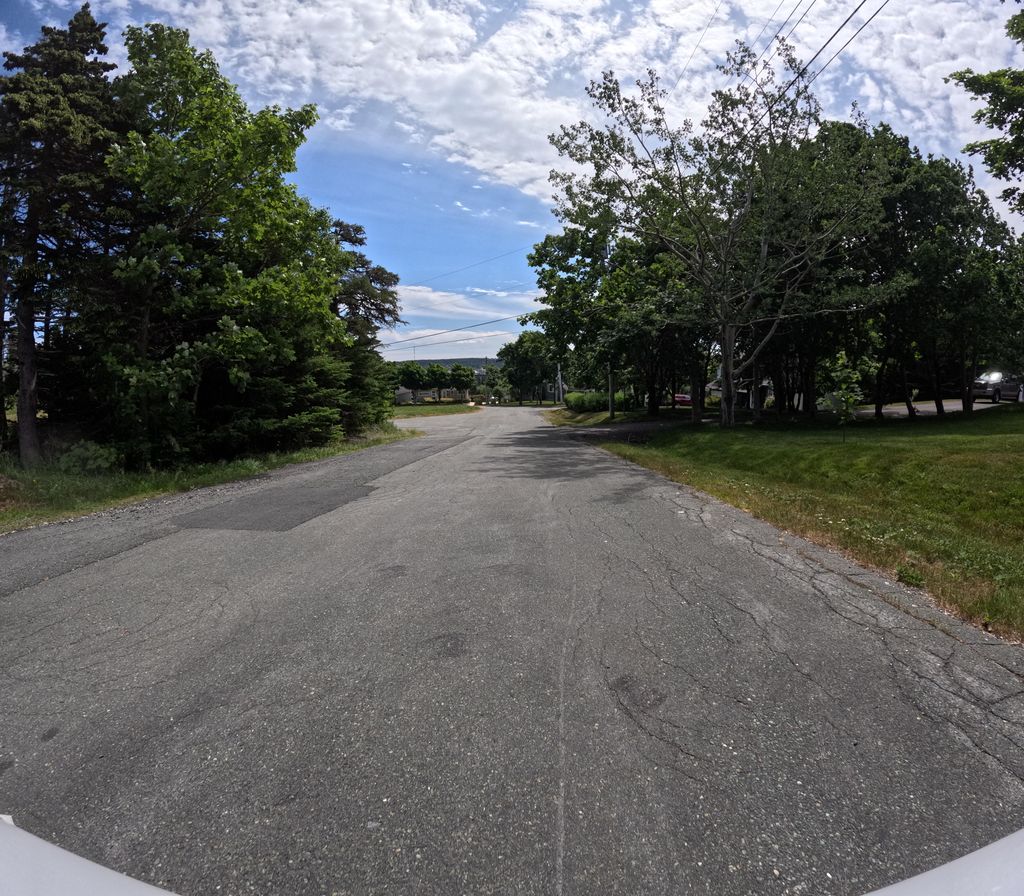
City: st_johns